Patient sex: M
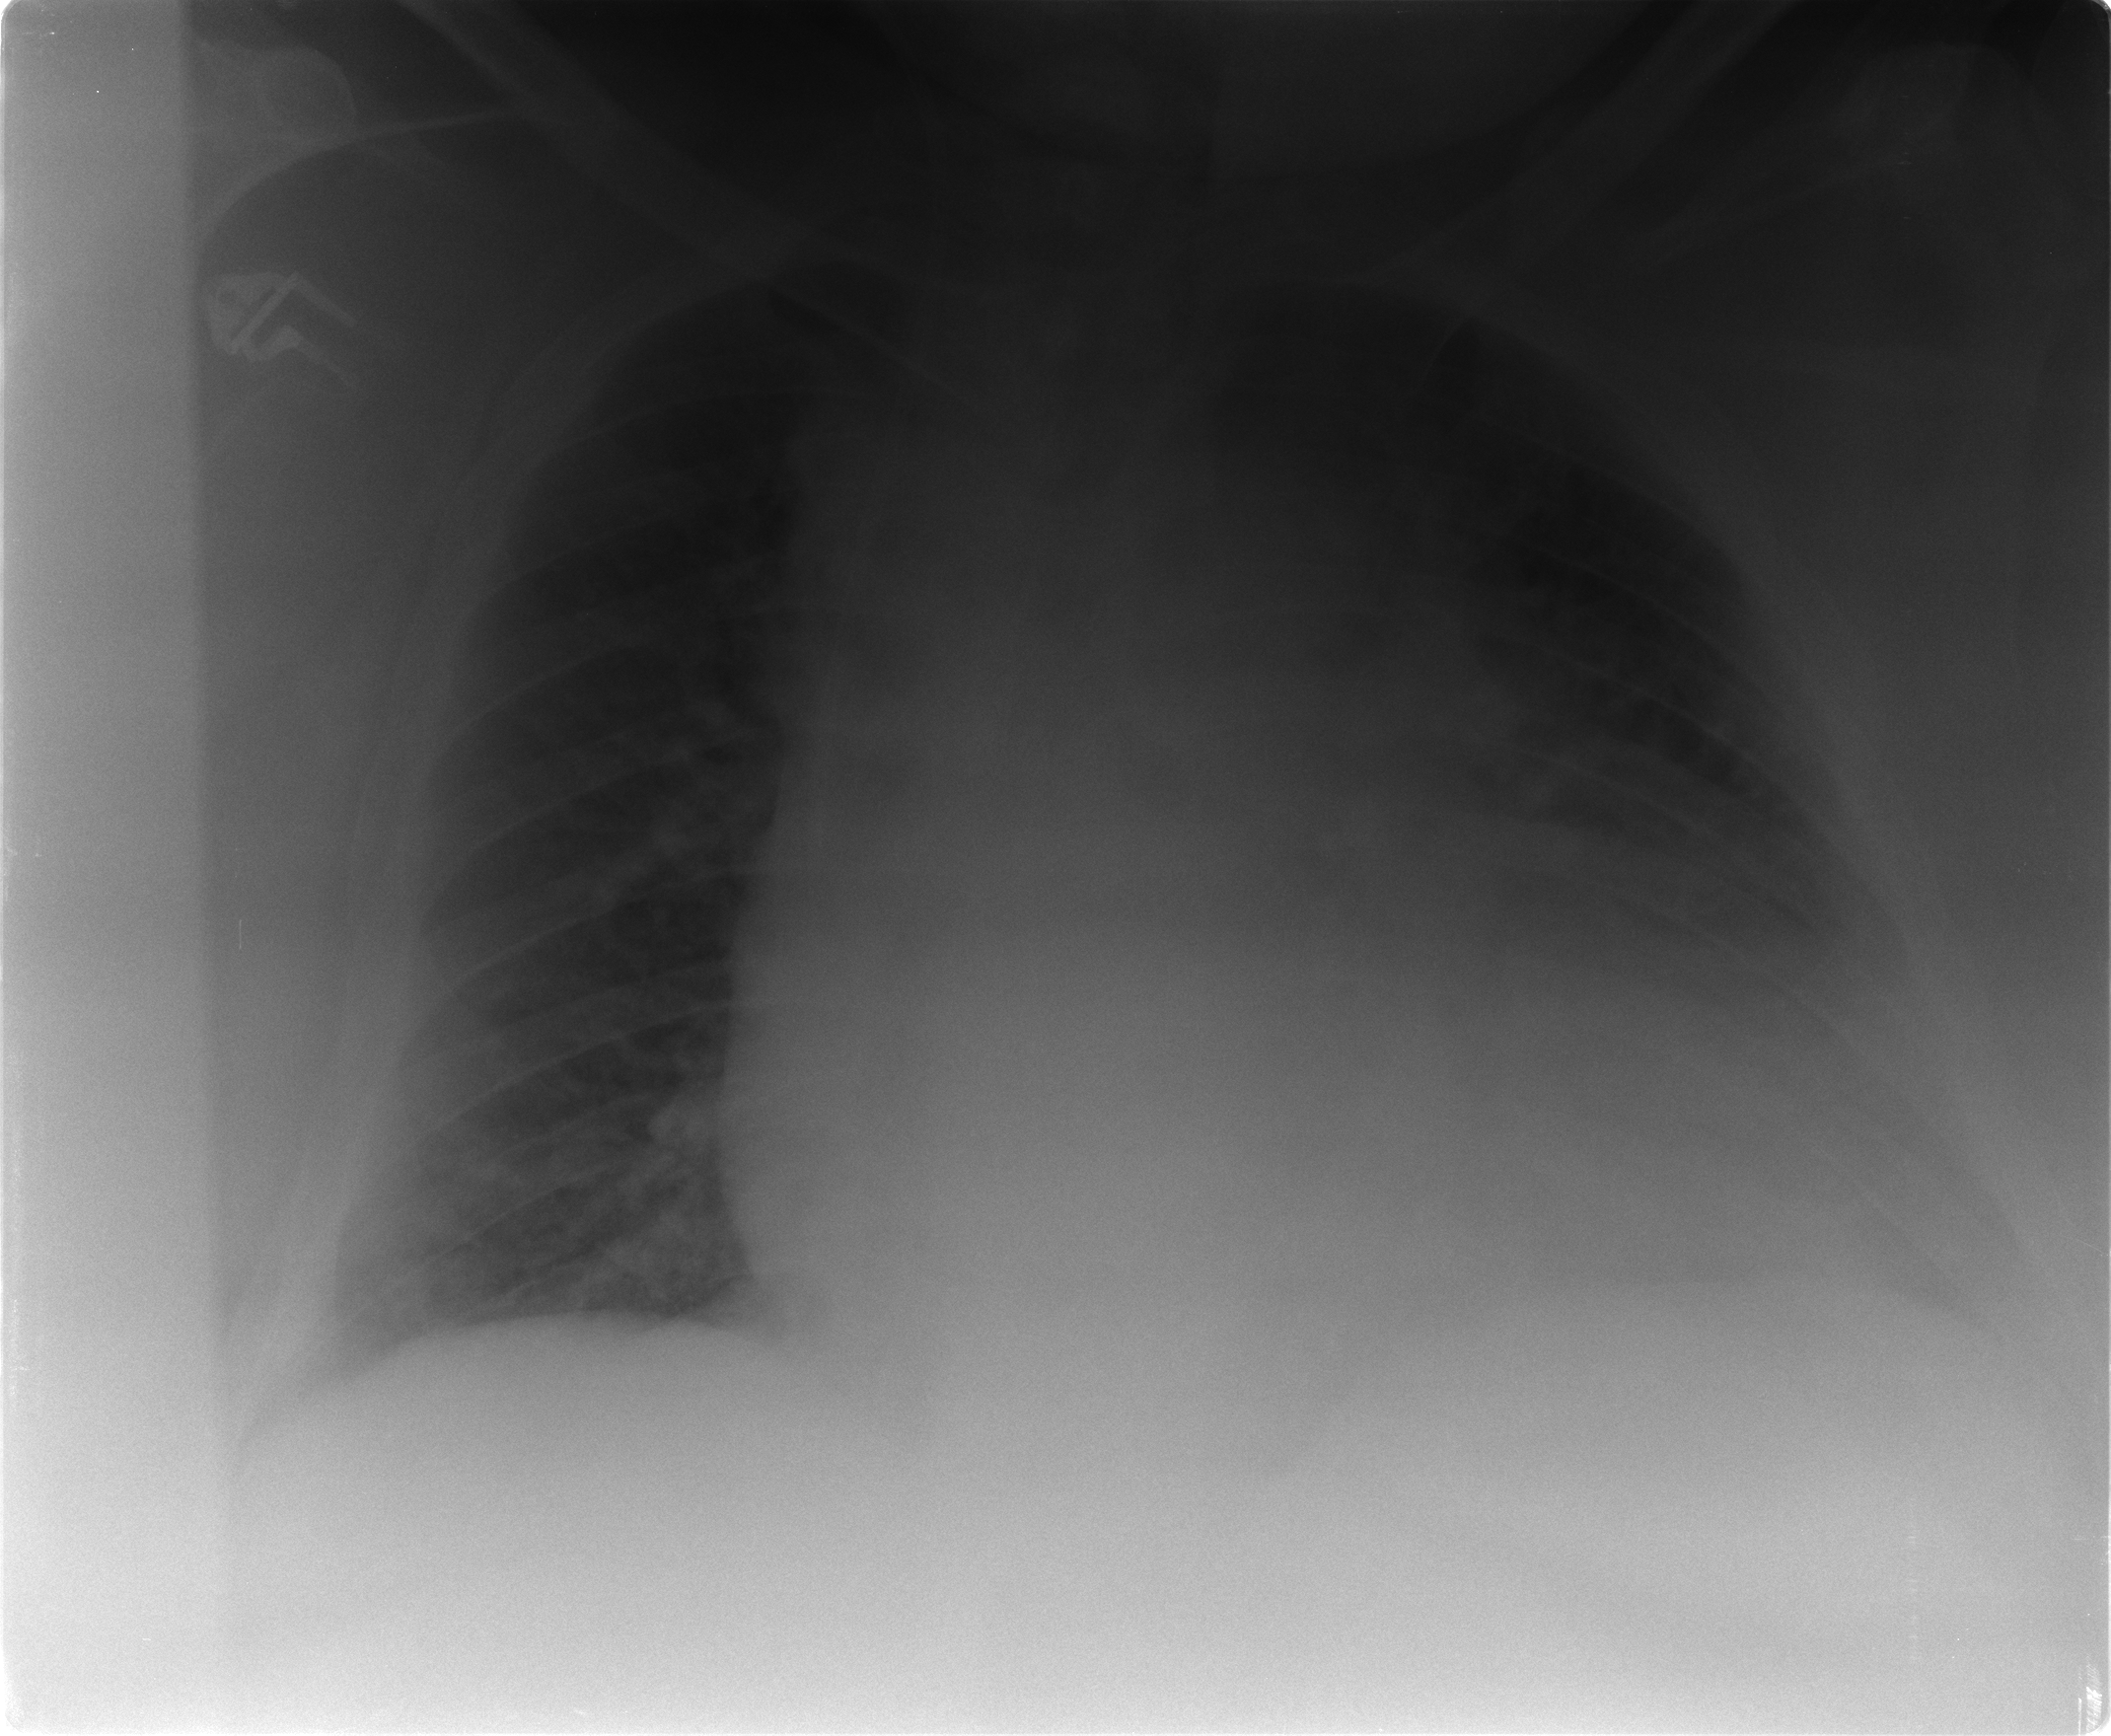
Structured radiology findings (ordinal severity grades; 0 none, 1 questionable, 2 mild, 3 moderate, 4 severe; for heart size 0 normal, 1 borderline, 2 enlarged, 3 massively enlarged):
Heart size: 2
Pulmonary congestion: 1
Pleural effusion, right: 0
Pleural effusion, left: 2
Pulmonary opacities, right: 0
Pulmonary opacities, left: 0
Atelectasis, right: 2
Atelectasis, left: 2